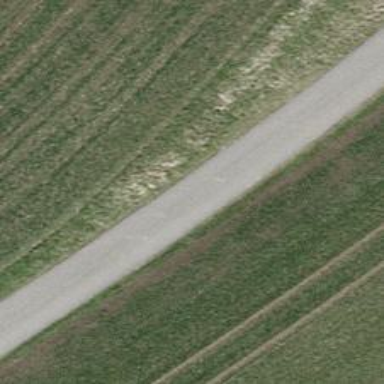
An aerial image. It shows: Asphalt cycleway.